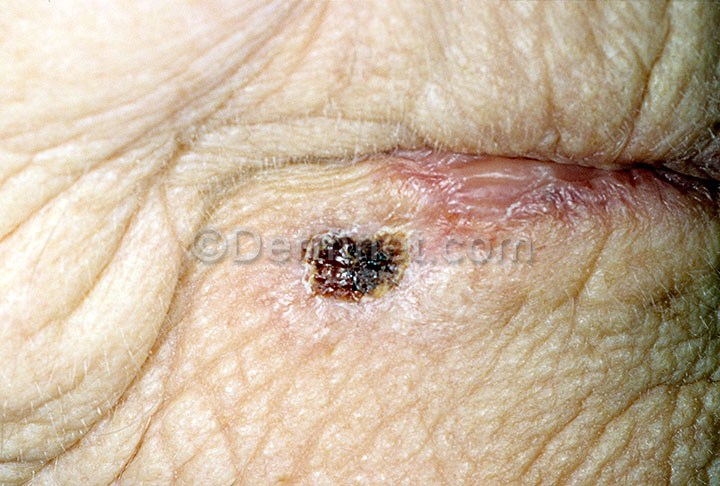
Disease: Actinic Keratosis Basal Cell Carcinoma and other Malignant Lesions